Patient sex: M
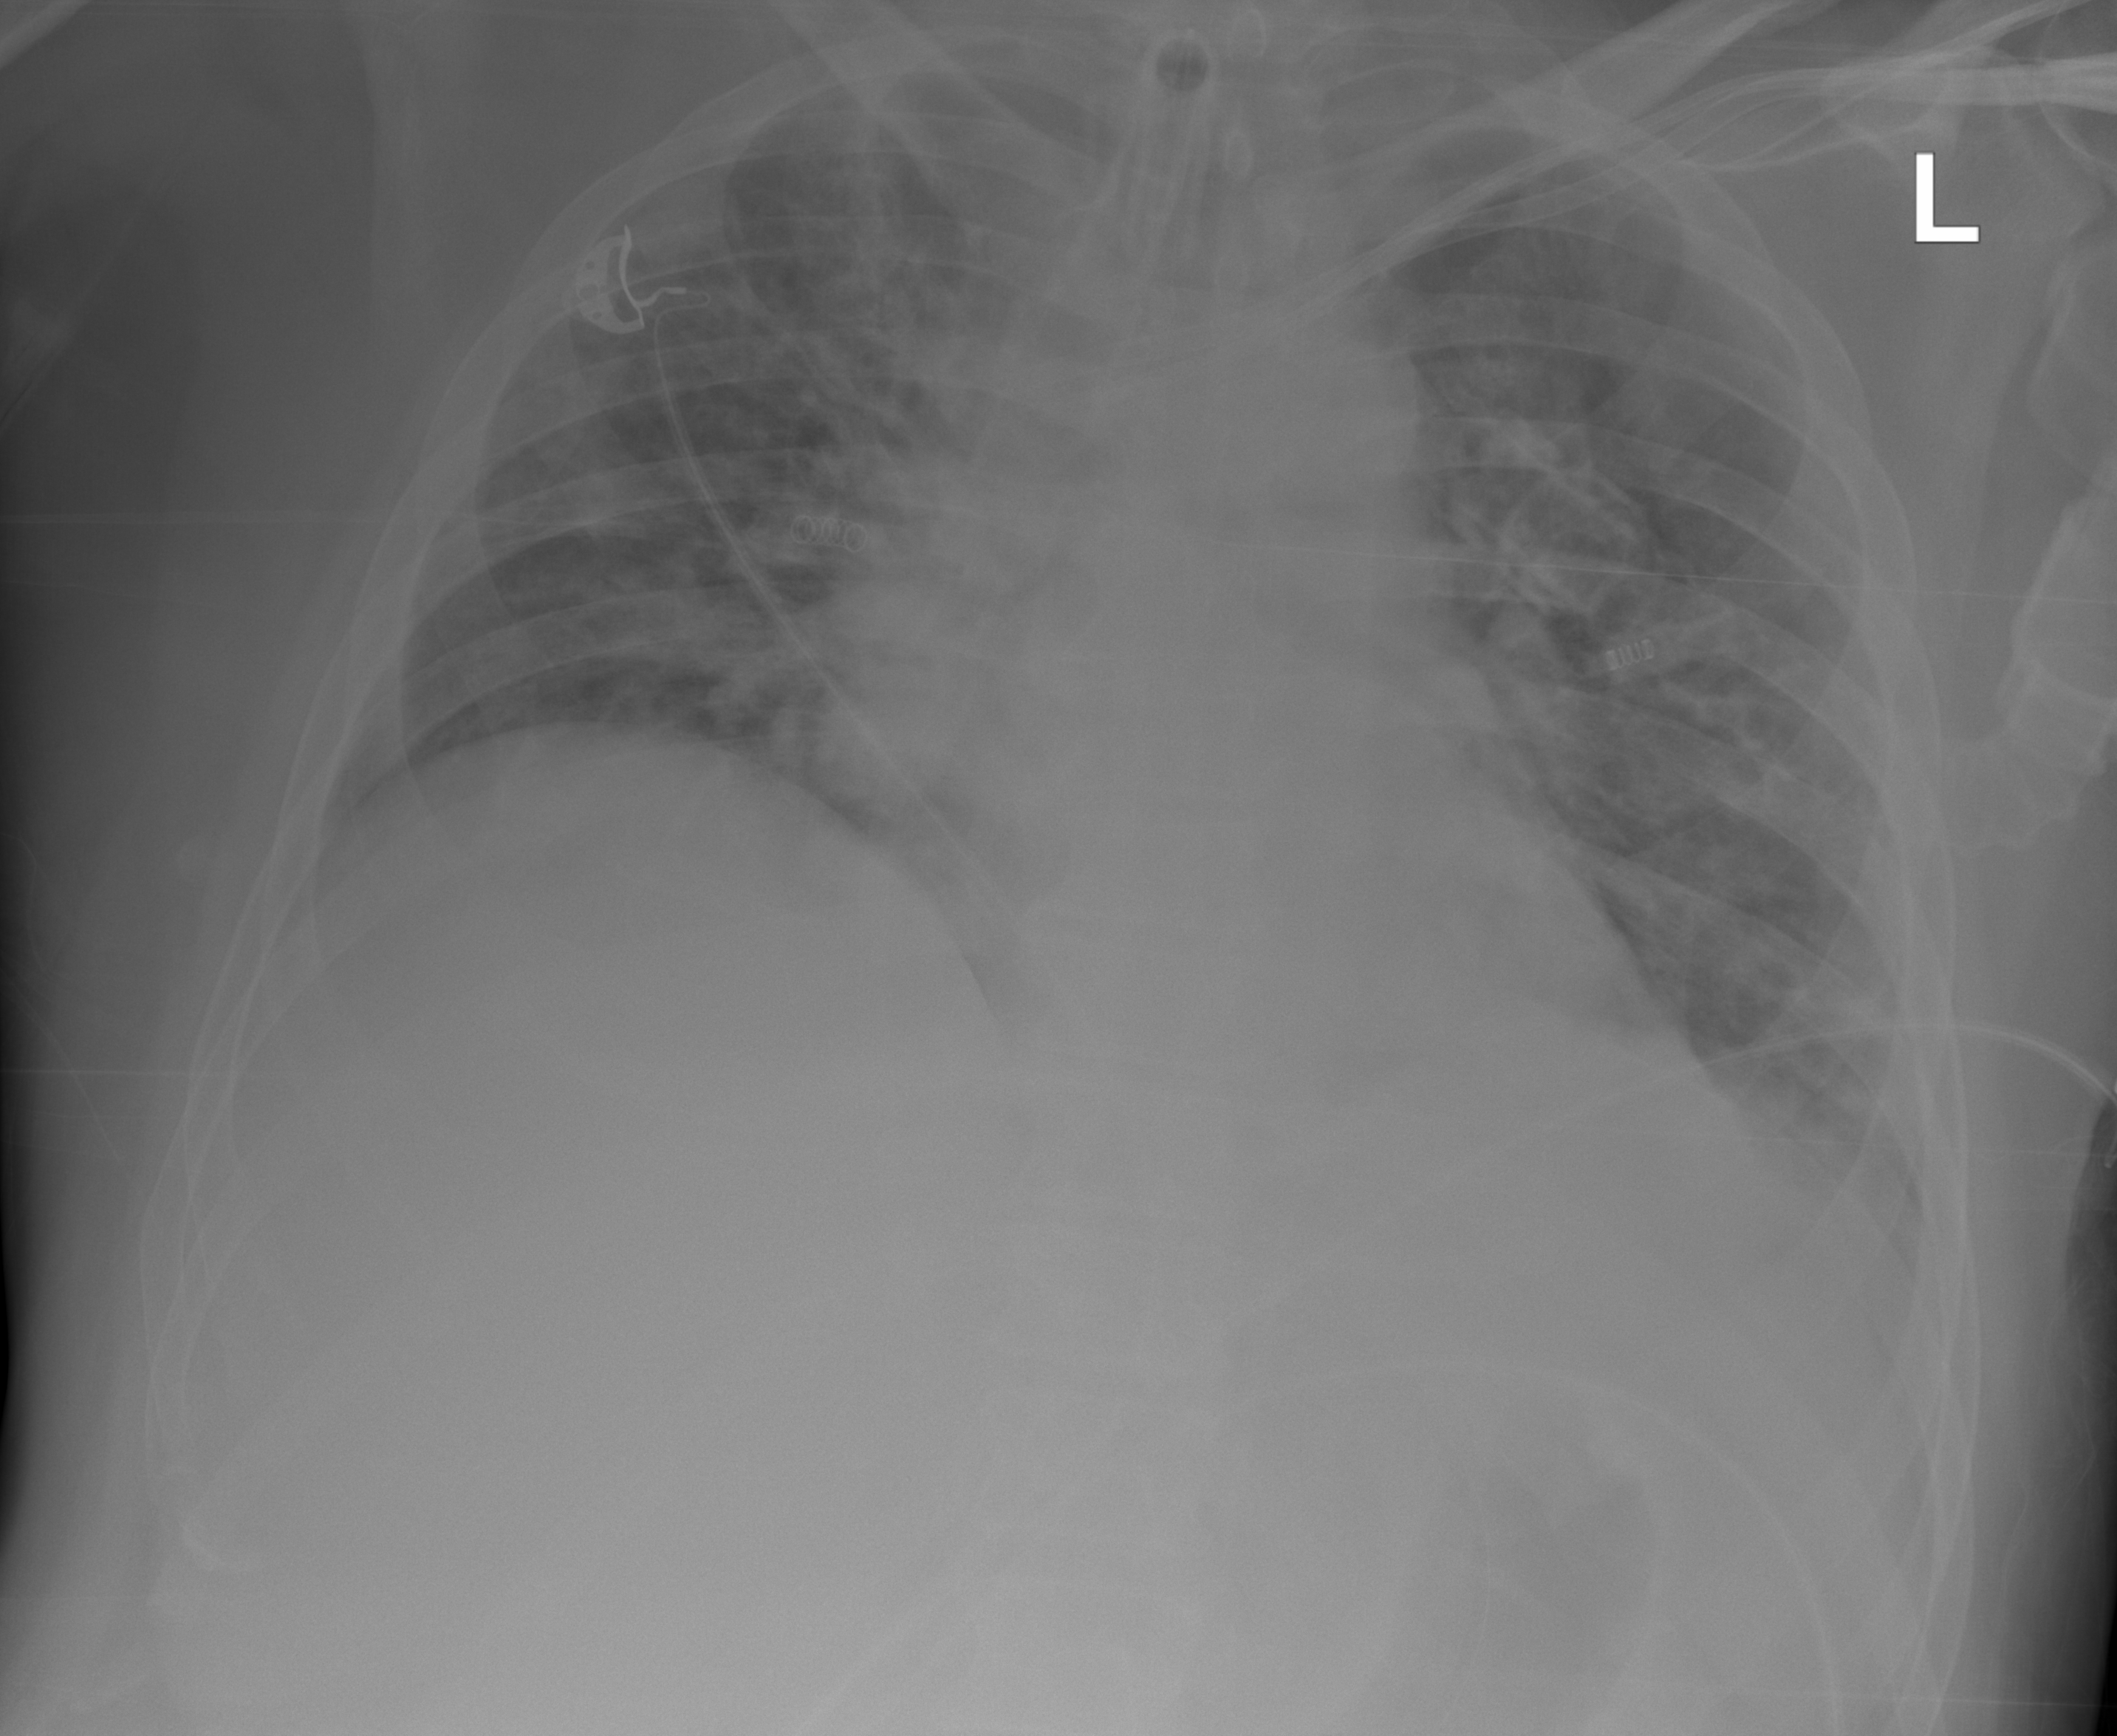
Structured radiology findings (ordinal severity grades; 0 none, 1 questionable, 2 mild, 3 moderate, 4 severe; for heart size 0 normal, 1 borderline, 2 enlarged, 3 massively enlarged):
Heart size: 0
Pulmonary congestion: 2
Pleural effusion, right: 0
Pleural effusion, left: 2
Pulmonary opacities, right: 2
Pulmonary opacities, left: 2
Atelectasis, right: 2
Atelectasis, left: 2